Question: I'm looking for a way to create a VBA script in MS Word that displays a list of predefined words. If the user clicks on one, it will be inserted into the document. Google searches only showed a way to create mailings with values from Excel but I want the words to be hard coded inside that VBA script (array maybe?) without any external files. Here is a small mockup how I imagined it:

Any ideas or tutorial links on how to achieve somehing like this? It doesn't have to look like the dialog in the image but have a collection of words in a dialog for the user to select.
Edit: It would be nice if the user would see a human readable label (like 'First name') but the inserted value would be a variable (like '$firstName').
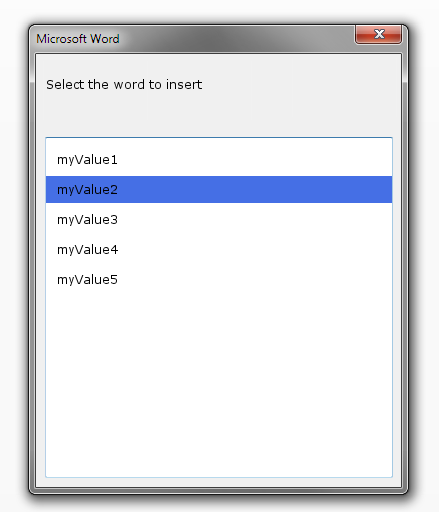
Answer: For creating the pop-up with a list of words, you can try something like <URL> to connect a displayed value to the actual value.
As for the inserting into text part, <URL>